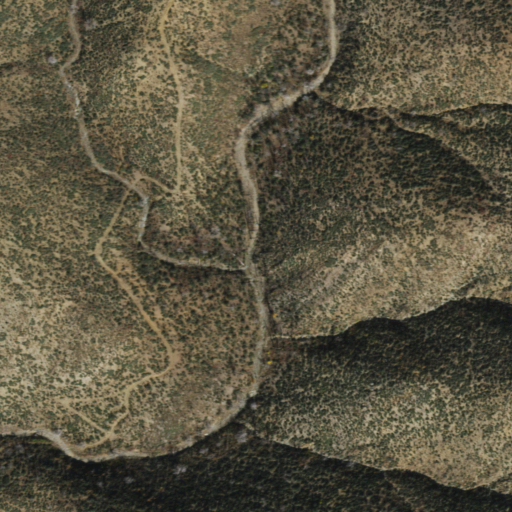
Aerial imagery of valley in Arizona named Taft Canyon containing evergreen forest, grassland, and shrub